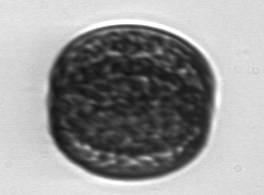
Label: Coscinodiscus